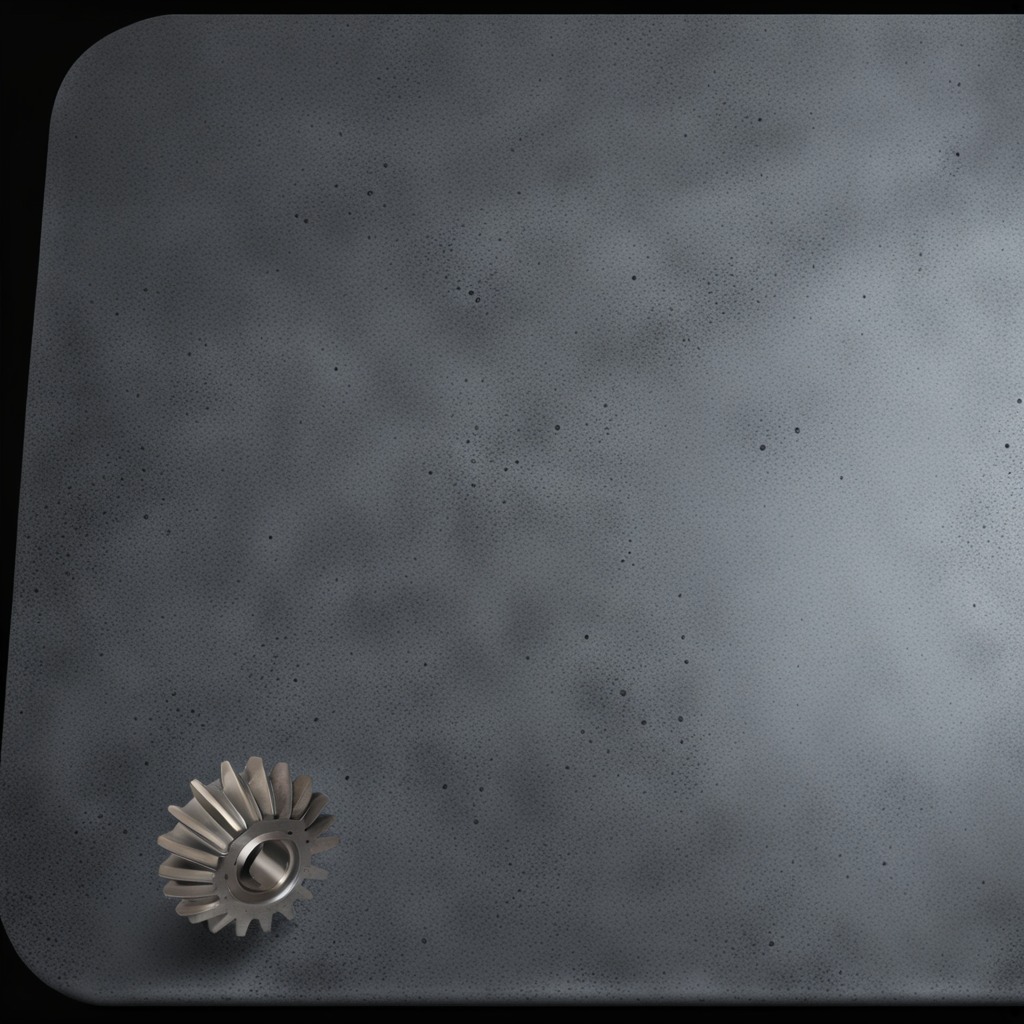
A steel gear with teeth is lying on a clean granite table inside a workshop at night.